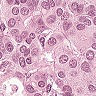
Metastatic tissue present: yes